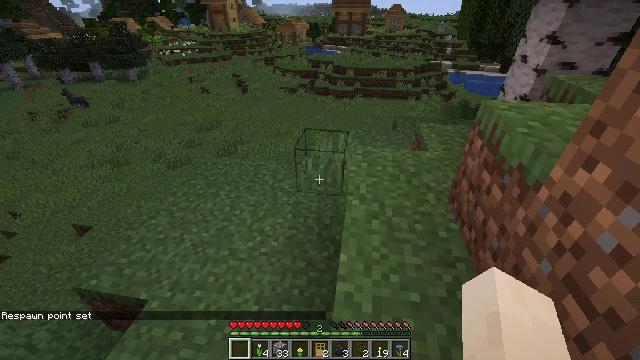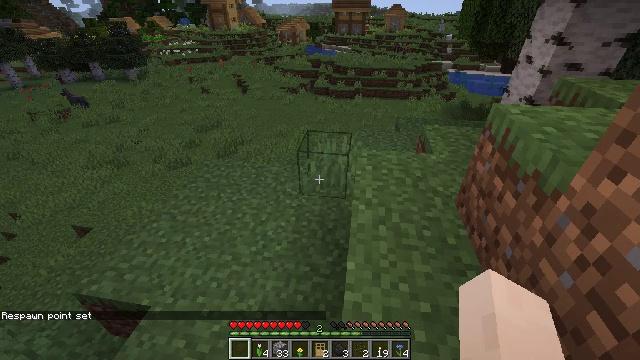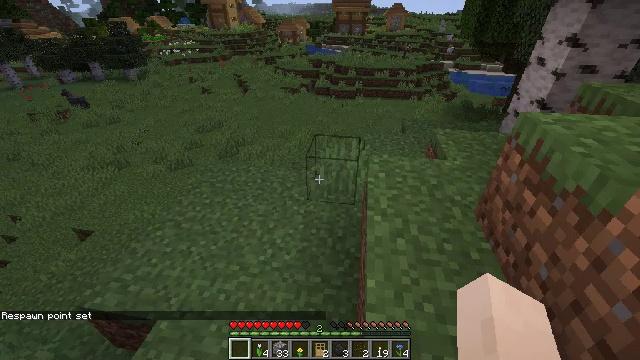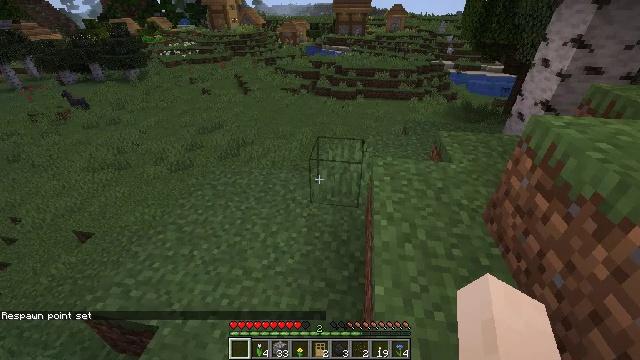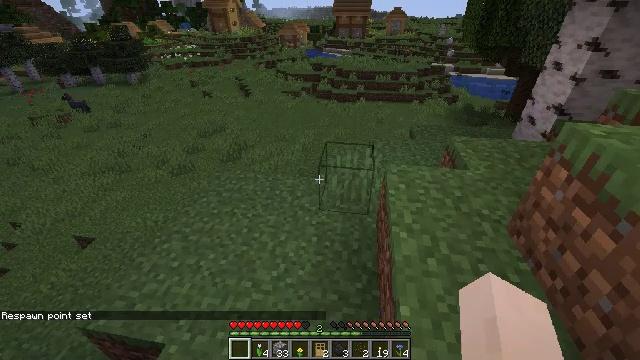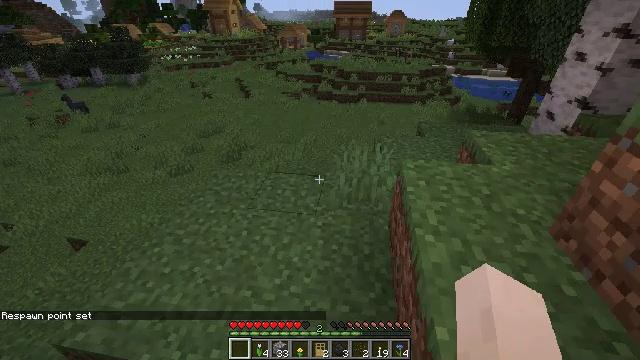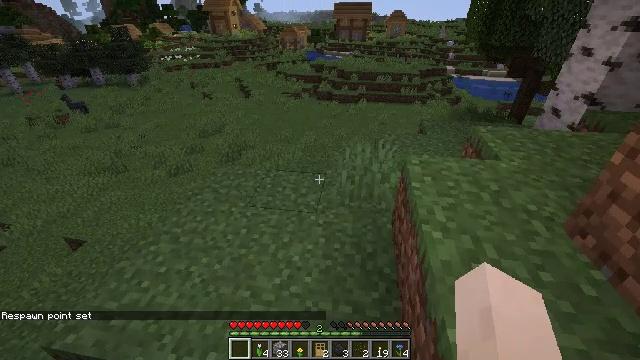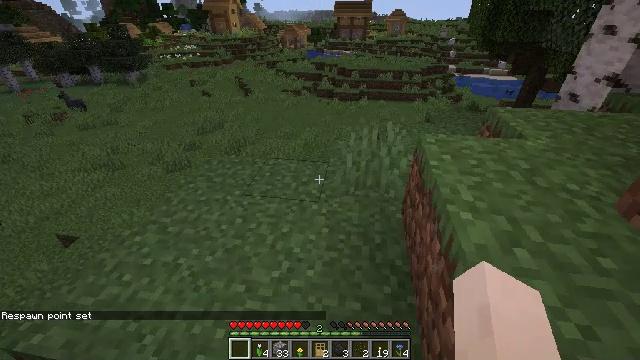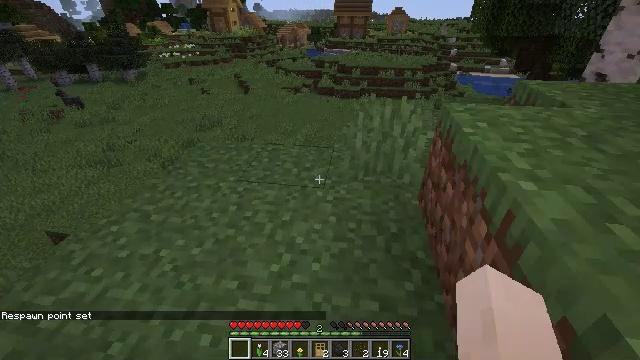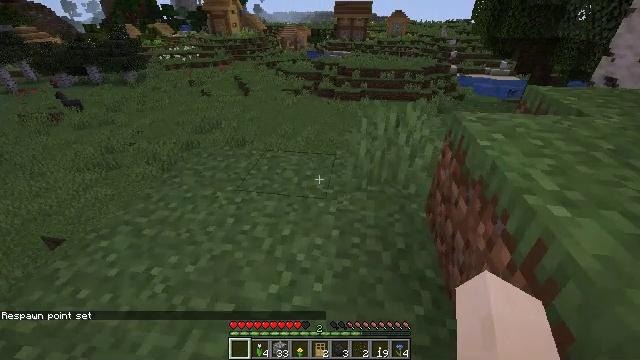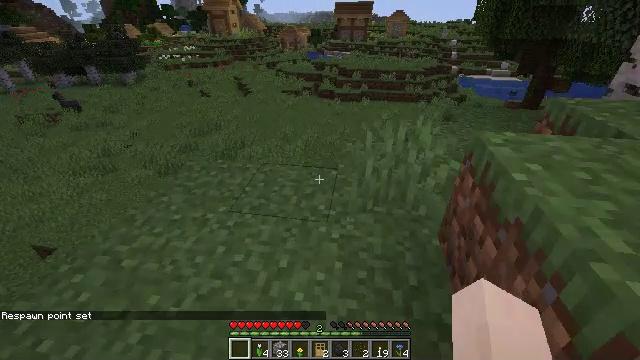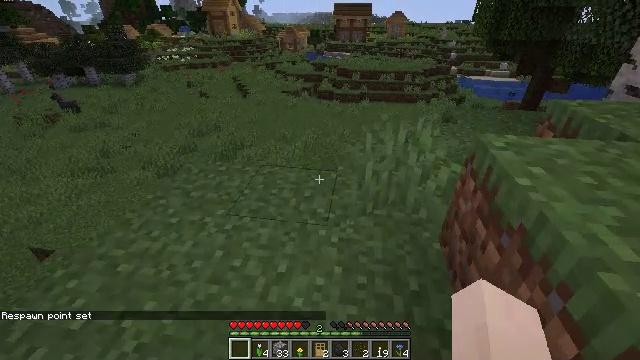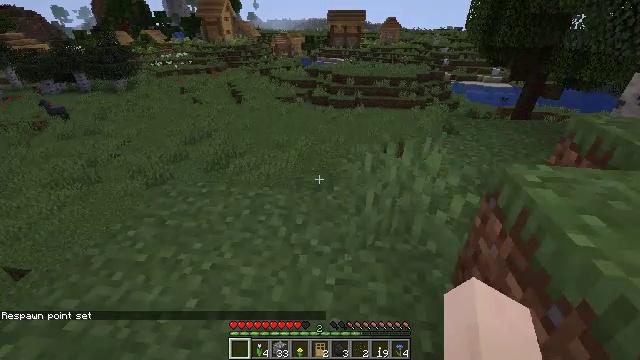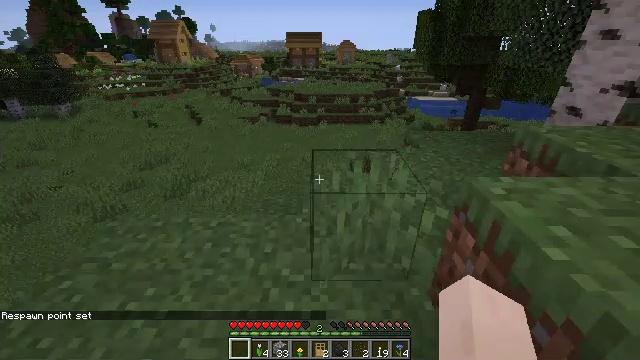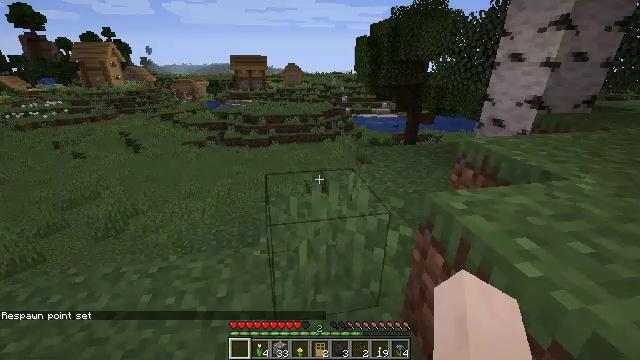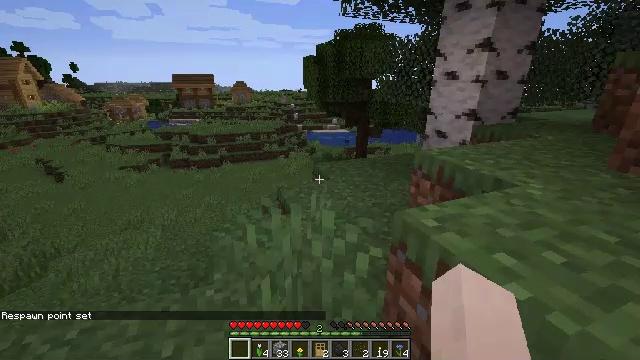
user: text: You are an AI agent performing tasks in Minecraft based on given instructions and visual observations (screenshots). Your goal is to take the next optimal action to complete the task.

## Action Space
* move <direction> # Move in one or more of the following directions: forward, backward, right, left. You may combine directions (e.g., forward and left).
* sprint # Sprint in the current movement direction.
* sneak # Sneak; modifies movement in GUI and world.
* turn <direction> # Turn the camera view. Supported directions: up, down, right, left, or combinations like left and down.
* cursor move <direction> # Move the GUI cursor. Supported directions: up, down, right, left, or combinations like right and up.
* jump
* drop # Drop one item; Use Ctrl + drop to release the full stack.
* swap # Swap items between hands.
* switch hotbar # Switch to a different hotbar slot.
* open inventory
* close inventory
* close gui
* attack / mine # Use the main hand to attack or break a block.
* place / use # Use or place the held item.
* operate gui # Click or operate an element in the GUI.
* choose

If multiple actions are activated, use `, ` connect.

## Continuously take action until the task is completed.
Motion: motion action
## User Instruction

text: Gather the pink tulip flower.
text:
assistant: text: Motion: move forward and move left
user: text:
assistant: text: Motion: move forward and move left
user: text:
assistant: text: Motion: move forward and move left
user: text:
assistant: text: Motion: move forward
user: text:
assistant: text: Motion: move forward
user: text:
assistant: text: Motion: move forward
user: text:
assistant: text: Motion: move forward
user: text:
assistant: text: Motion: move forward
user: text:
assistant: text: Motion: move forward
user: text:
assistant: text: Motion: move forward
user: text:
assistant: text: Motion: move forward
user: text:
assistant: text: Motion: move forward, turn right
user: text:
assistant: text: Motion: move forward, turn right and up
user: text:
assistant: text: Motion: move forward, turn right and up
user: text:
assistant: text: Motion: move forward, turn right and up
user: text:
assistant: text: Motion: move forward, turn right and up
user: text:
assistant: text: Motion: move forward, turn right and up
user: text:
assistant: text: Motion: move forward, turn right and up
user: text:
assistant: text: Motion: move forward, turn right and up
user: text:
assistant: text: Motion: move forward
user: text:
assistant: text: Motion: move forward, jump
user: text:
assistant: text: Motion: move forward, jump
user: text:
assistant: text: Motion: move forward, jump
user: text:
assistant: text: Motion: move forward, jump
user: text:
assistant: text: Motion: move forward, turn down, jump
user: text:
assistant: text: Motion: move forward, turn down
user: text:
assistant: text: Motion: move forward, turn right and down
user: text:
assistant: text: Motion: move forward, turn right
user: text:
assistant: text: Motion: move forward and move right, turn right and down
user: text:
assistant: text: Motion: move forward and move right, turn right and down